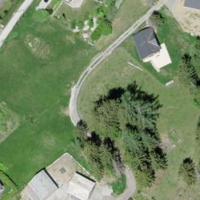
EUNIS habitat code: 55
Species observed at this site:
Astrantia major
Urtica dioica
Hypericum perforatum